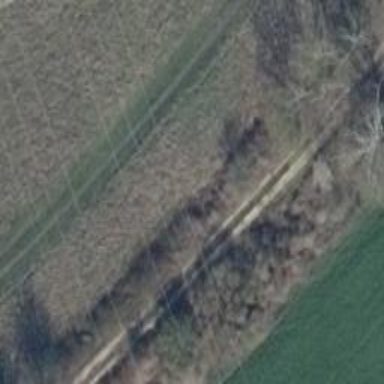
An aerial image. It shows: Track with very rough surface.